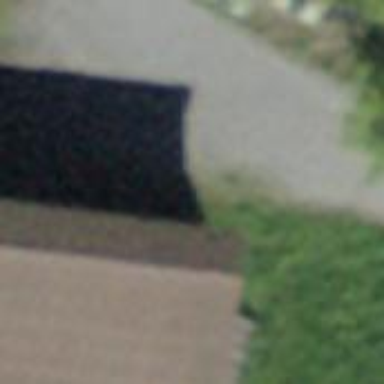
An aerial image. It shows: Shed building.